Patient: sex M, age 76
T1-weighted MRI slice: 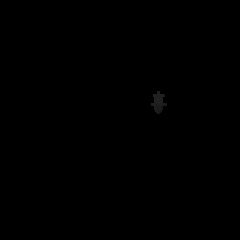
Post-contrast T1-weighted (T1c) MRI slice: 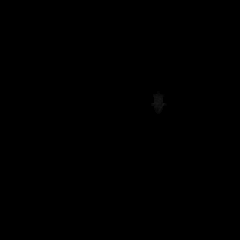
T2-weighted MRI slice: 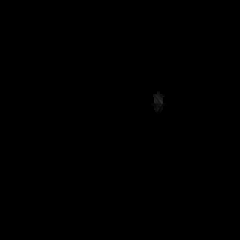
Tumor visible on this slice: no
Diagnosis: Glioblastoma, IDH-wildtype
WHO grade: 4